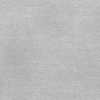
Atmospheric dust classification: dusty